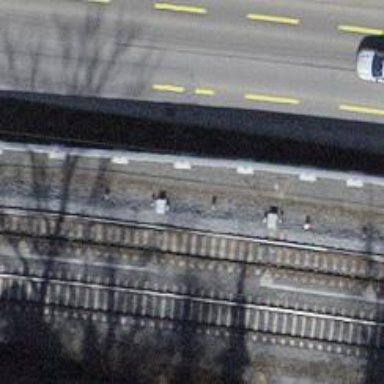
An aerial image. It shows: Railway switch.